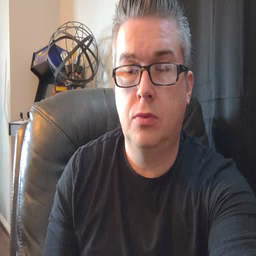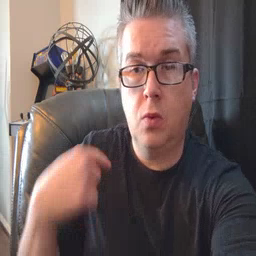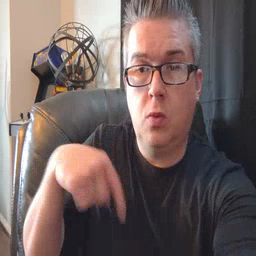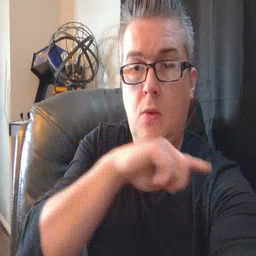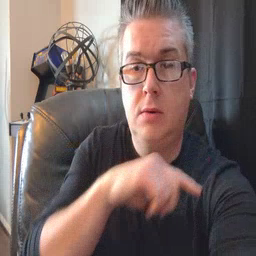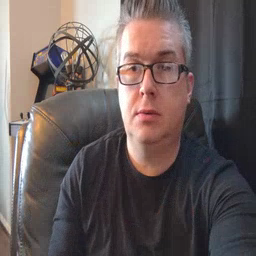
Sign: weus